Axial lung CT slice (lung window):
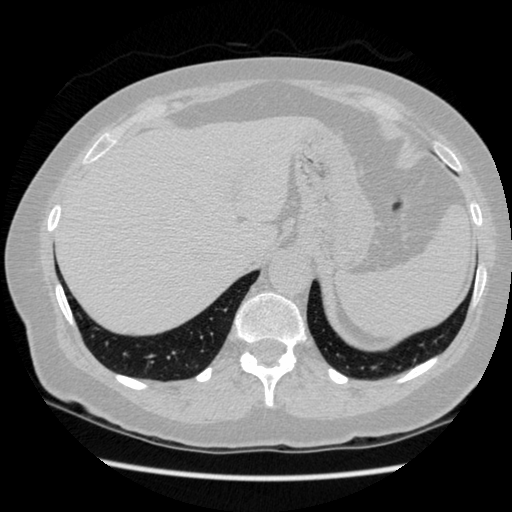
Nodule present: no